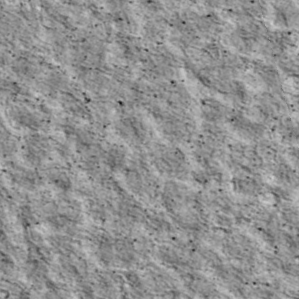
Label: non_frost